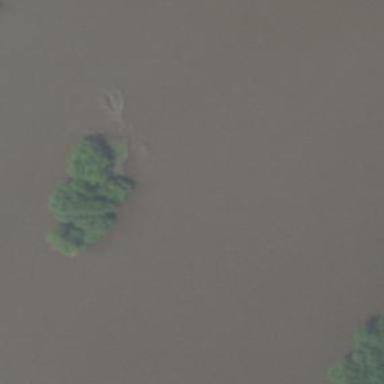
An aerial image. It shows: Islet.